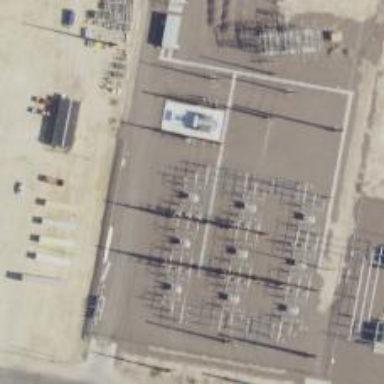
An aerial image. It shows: Switch for power supply.